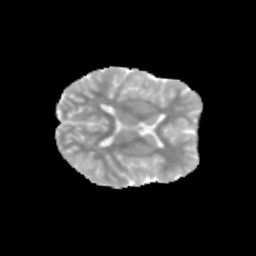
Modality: MD
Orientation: axial
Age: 11
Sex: female
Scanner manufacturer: siemens
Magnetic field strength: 3 T
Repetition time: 3.8 s
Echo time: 0.07 s